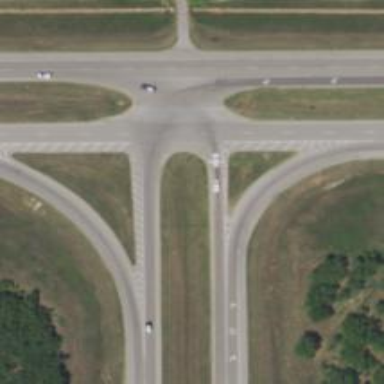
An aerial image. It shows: Trunk highway.